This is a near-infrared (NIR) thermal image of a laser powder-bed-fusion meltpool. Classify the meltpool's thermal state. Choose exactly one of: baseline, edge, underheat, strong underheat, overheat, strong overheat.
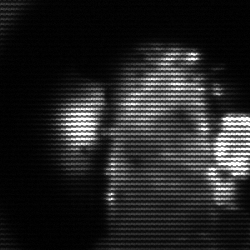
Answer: strong underheat